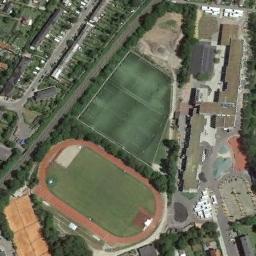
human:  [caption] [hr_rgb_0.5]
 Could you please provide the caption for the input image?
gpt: The ground track field and a lawn is surrounded by some buildings .

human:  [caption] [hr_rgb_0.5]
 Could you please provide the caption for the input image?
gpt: Lots of buildings are near the ground track field .

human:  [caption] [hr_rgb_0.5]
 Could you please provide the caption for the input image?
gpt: To the left of the track is the green field .

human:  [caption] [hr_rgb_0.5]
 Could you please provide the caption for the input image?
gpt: There are some green trees and a brown building beside the ground track field .

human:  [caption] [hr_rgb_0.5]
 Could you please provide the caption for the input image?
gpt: Track and field are next to residential areas and lawns, Surrounded by a lot of vegetation .